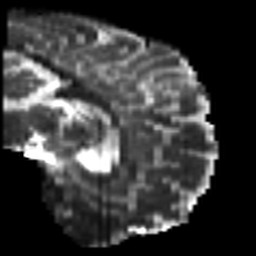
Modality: T2w
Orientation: sagittal
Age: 32
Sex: male
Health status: ill
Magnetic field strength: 3 T
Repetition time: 8.4 s
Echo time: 0.0926 s